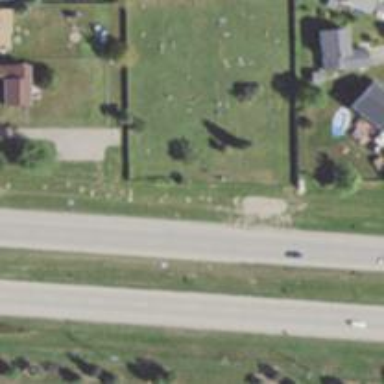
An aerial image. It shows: Cemetery.